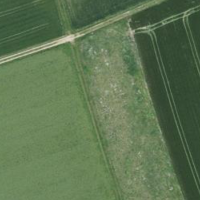
EUNIS habitat code: 52
Species observed at this site:
Fagopyrum esculentum